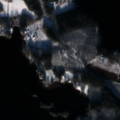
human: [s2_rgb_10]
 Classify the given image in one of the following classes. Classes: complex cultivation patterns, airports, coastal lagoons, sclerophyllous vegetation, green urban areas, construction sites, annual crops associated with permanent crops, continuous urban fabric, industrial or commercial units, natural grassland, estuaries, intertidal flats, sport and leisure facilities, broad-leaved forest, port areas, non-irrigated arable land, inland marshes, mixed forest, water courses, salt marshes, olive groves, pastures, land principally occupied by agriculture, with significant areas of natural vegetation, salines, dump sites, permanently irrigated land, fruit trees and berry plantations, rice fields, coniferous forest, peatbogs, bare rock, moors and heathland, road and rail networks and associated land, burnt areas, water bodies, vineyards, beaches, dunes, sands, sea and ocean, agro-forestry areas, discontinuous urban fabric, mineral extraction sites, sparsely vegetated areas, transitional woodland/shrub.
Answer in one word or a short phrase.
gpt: mixed forest, water bodies